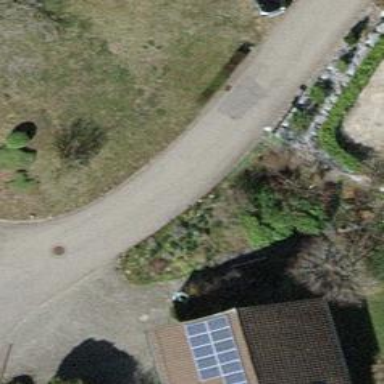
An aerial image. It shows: Footway.